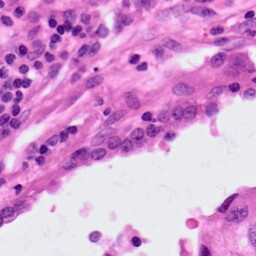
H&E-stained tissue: Lung